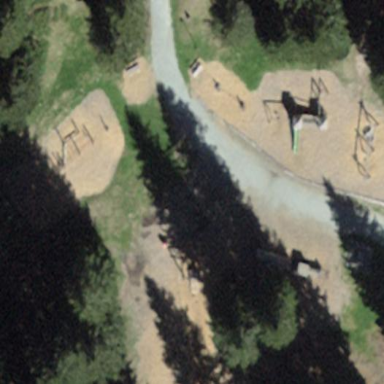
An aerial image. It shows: Playground area for leisure activities on the land.